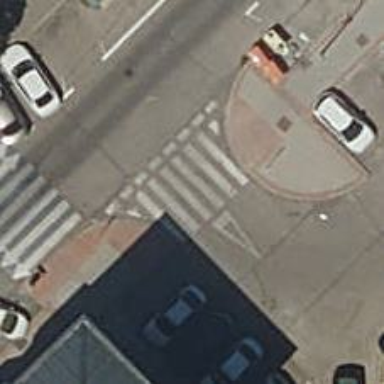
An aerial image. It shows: Footway with asphalt surface and zebra crossing.